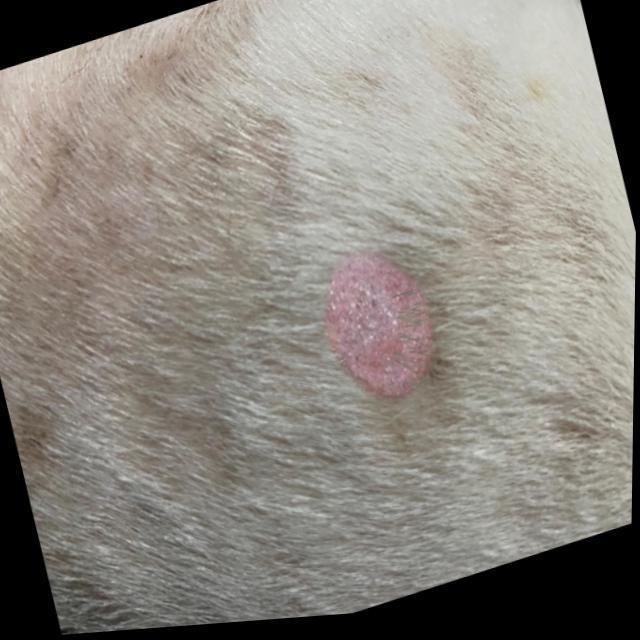
Canine ringworm (Dermatophytosis) — fungal infection caused by Microsporum or Trichophyton. Presents with circular alopecia, scaling, crusting, and broken hairs.